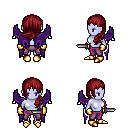
a pixel art fantasy rpg character, female body template, dark elf, purple skin, purple wings, magenta pants, brunette left-swept hairstyle, gold gloves, gold boots, dagger, four views (front, back, left, right), 2x2 character sprite sheet, small pixel art, hard edges, no anti-aliasing